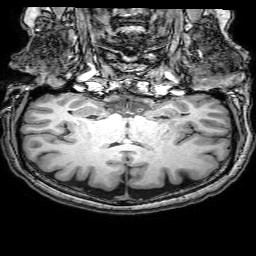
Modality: T1w
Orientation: sagittal
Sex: female
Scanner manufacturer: philips
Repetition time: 0.008095 s
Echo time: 0.0037 s